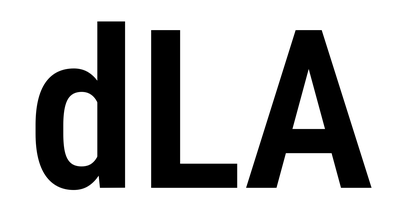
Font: Roboto_Condensed_SemiBold